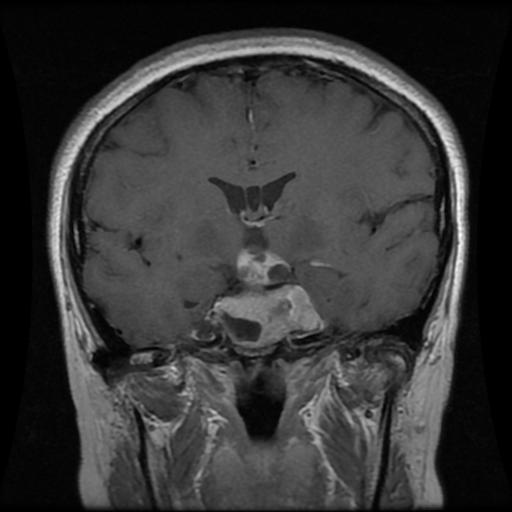
Label: pituitary